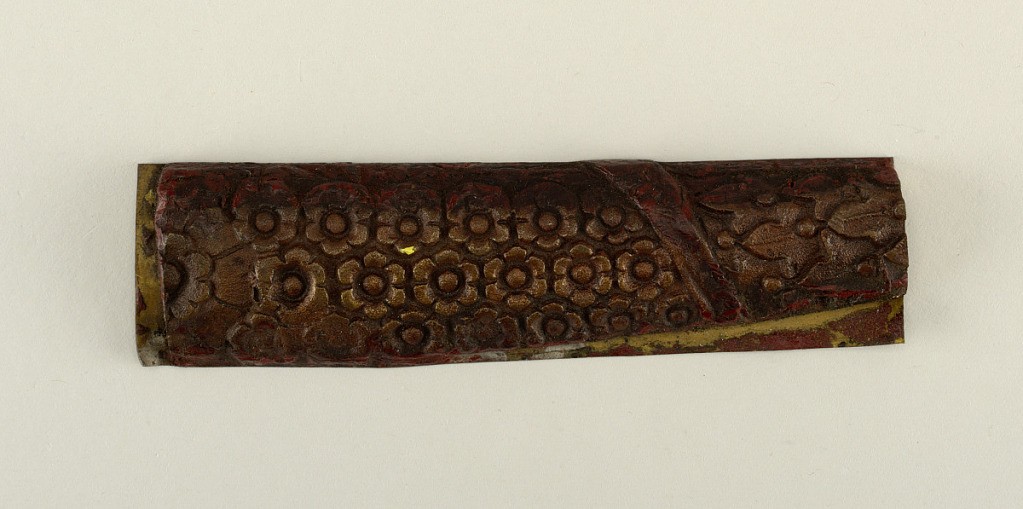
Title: Fragment
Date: ca. 1830
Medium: Brass
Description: Segment of an ornament in the form of a floral swag.